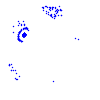
Particle: pion